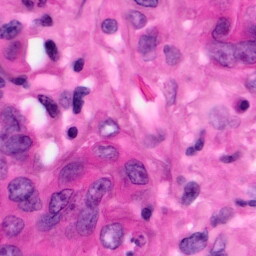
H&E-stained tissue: Pancreatic